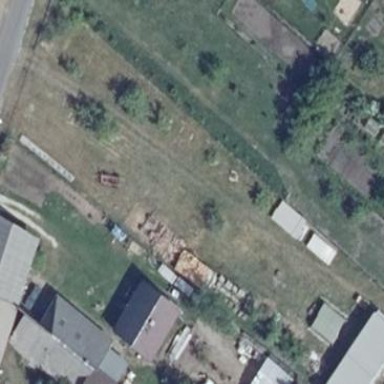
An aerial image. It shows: Garden that is leisure land.